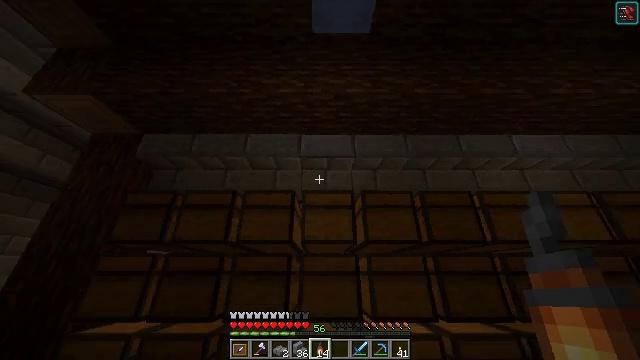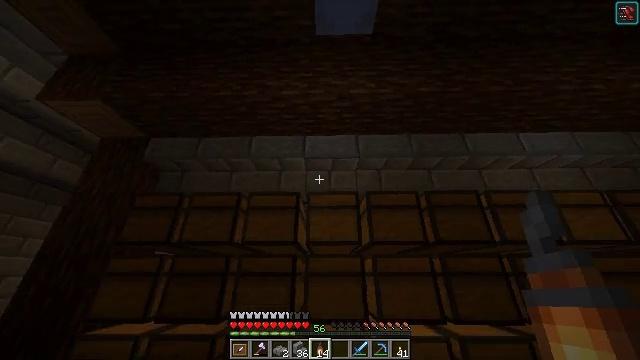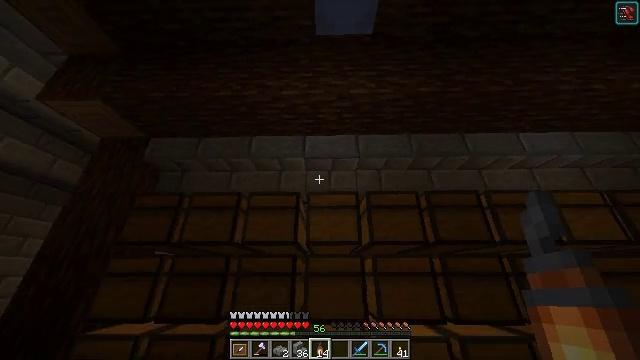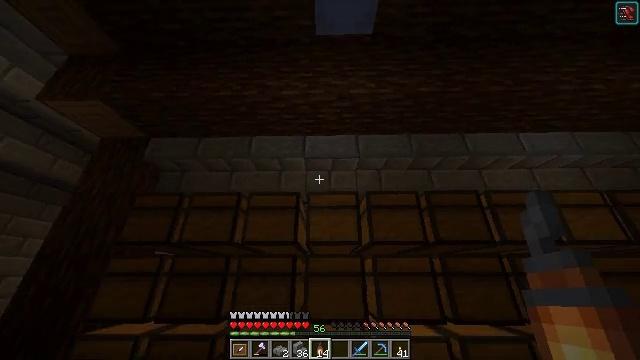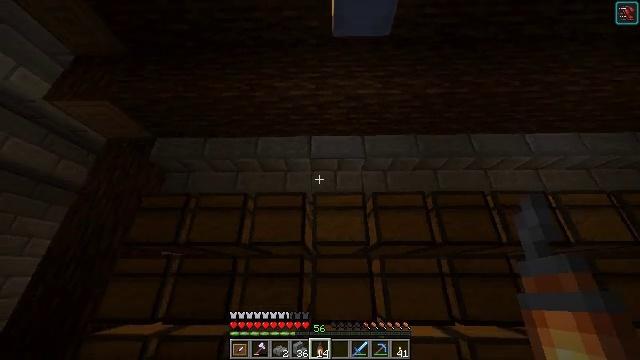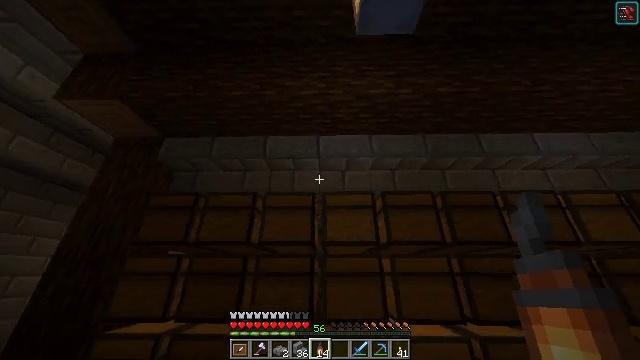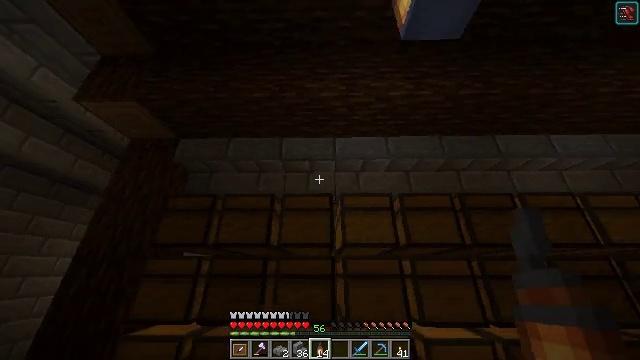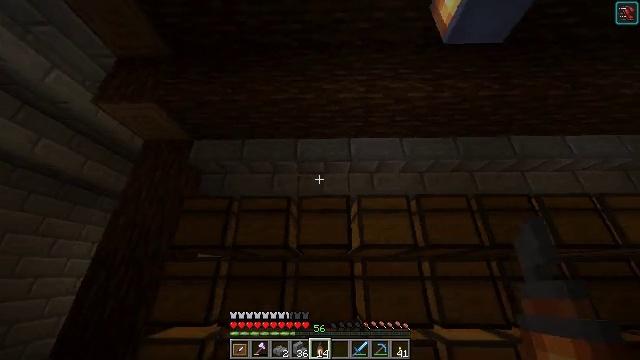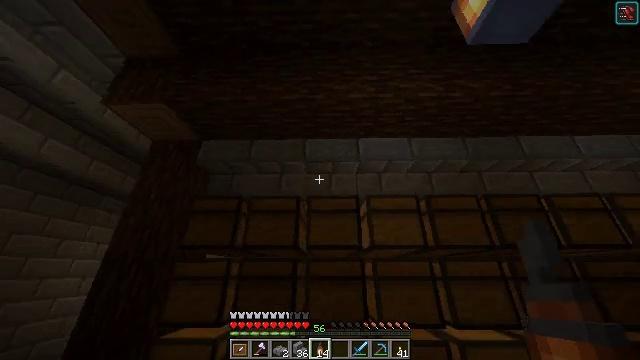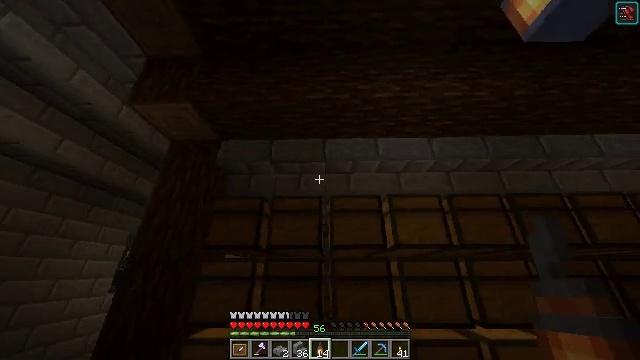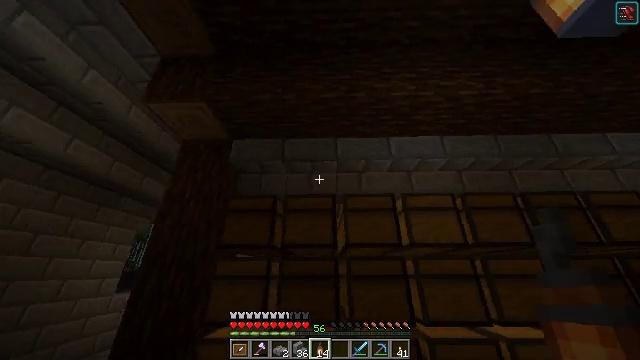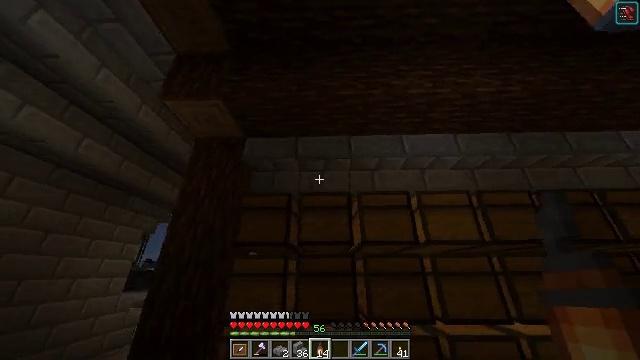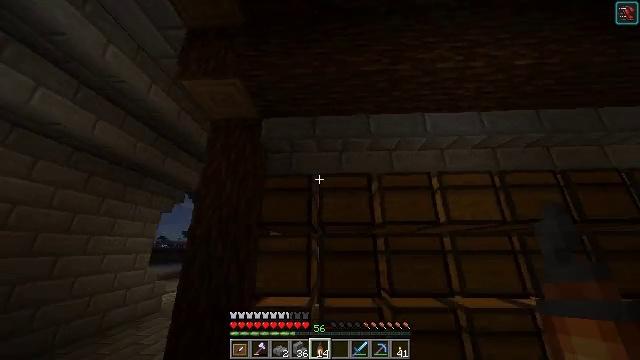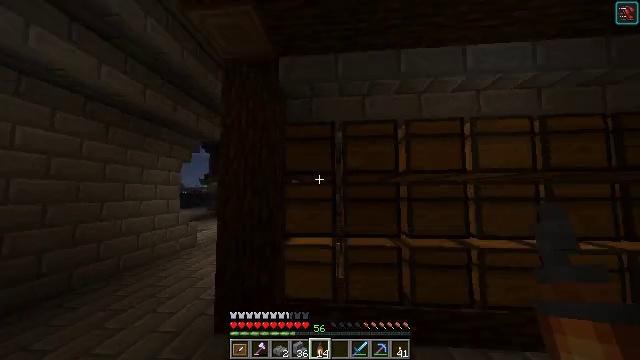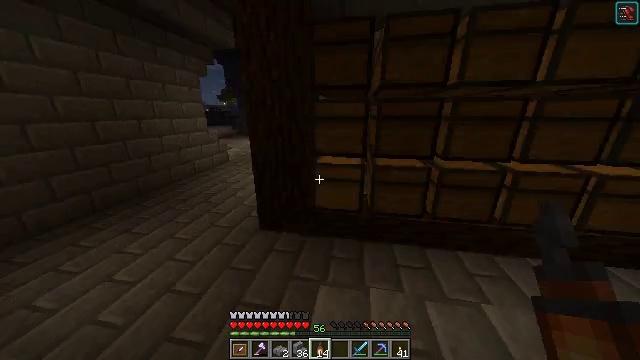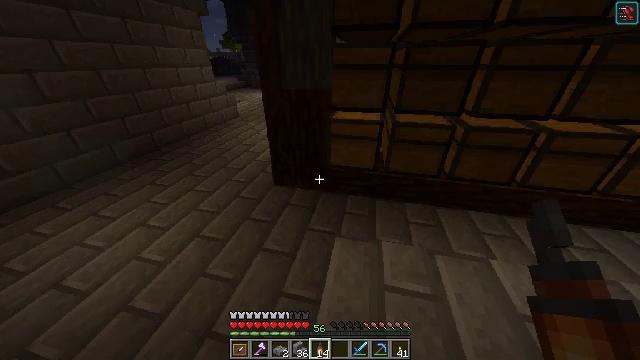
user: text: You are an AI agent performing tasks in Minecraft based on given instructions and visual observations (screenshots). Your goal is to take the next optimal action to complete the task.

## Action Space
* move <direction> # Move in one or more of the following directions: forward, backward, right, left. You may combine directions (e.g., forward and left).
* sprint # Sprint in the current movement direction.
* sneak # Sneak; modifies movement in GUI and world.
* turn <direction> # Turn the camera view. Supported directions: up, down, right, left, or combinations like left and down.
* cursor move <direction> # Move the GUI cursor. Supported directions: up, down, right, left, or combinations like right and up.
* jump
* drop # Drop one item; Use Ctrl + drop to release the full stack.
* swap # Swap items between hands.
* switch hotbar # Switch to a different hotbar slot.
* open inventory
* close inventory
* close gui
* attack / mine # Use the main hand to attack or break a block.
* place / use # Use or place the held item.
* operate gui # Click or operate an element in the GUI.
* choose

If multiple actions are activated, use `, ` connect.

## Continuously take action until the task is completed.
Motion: motion action
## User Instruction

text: Break the stone brick stairs.
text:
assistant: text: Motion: turn left
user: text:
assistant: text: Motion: no_op
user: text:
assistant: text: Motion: no_op
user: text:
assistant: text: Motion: move left
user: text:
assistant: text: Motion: move left
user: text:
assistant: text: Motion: move left
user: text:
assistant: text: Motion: move left
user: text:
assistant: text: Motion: move left
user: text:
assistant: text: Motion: move left
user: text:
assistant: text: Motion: move left
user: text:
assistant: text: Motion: move left
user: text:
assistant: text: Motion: move left, turn left and down
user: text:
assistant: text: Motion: turn left and down
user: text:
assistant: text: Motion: turn left and down
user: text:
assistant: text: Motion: turn left and down
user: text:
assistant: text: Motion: no_op
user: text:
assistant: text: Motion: no_op
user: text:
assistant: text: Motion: no_op
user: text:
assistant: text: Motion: no_op
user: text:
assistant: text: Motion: no_op
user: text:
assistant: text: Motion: turn down
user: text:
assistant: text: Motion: turn right and down
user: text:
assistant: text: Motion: turn down
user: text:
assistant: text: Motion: move left, turn right
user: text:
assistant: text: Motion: move left, turn right
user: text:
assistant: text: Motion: move left, turn right
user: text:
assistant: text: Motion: turn right
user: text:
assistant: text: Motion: turn right
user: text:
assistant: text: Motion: turn right
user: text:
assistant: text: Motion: turn right